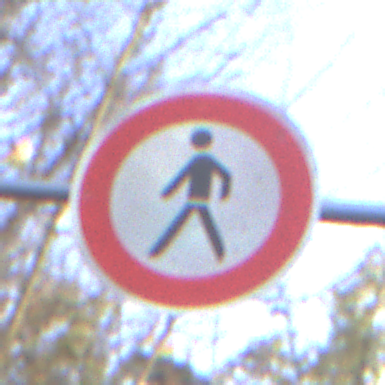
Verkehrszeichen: VerbotFussgaenger
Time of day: MorningAfternoon
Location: Outdoor (Urban)
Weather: PartlyCloudy
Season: NotSpecified
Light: Natural